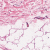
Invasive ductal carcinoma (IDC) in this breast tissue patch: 0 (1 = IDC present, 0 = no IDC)